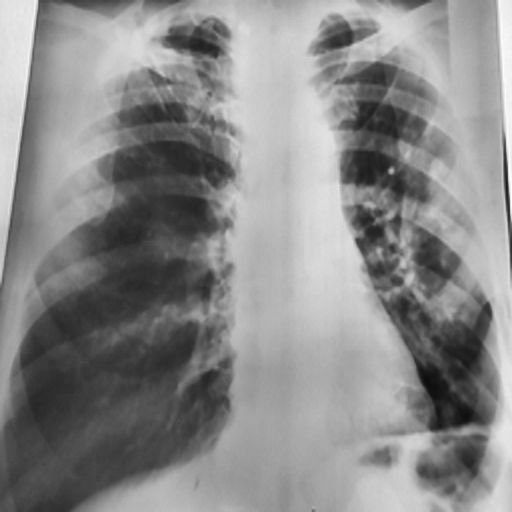
Finding: TUBERCULOSIS